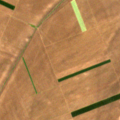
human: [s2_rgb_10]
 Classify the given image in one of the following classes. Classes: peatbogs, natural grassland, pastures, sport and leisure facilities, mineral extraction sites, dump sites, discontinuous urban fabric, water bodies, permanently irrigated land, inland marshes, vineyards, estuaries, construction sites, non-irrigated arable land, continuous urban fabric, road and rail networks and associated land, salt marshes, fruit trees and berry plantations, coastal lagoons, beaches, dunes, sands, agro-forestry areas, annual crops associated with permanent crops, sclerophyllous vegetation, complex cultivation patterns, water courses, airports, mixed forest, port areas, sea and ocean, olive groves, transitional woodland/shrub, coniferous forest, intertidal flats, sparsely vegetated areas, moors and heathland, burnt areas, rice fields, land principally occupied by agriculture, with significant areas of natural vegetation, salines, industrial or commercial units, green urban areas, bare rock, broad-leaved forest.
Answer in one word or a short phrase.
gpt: non-irrigated arable land